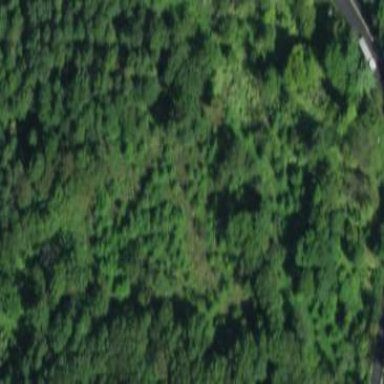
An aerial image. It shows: Grassy trail with fence constructed to protect the forest from deer overgrazing.